Question: I have recently converted my existing database to code using EF Reverse Engineer Code First. After polishing most of the results, I've started writing tests. The error I'm currently having is trying to access a column name called 'Element_ElementCode', however no such column exists.
To be sure of this, I've performed a search on my entire project to avoid the possibility of accidentally declaring it as such.
'''
Find all "Element_ElementCode", Subfolders, Find Results 1, Entire Solution, ""
Matching lines: 0 Matching files: 0 Total files searched: 120
'''
The exact error is as follows:
'''
System.Data.SqlClient.SqlException: Invalid column name 'Element_ElementCode'.
'''
Invalid column name 'Element_ElementCode' is repeated 10-15 times and the stacktrace doesn't provide any clue.
This exception occurs when executing a test which contains an expression to retrieve data and performs some asserts onto it.
'''
var doos = (dbContext.Elementen.Where(d => d.ElementCode == "DOOS9001")).FirstOrDefault();
'''
This is the result from a query in SQL Server itself:

'Element' (inside 'Element.cs') has the following fields:
'''
ElementCode
Doelgroep
Type
Omschrijving
Titel
'''
Elements are mapped like this:
'''
public class ElementenMap : EntityTypeConfiguration<Element> {
public ElementenMap() {
// Primary Key
this.HasKey(t => t.ElementCode);
// Properties
this.Property(t => t.ElementCode)
.IsRequired()
.HasMaxLength(255);
this.Property(t => t.Type)
.HasMaxLength(31);
this.Property(t => t.Doelgroep)
.HasMaxLength(255);
this.Property(t => t.Omschrijving)
.HasMaxLength(255);
this.Property(t => t.Titel)
.HasMaxLength(255);
// Table & Column Mappings
this.ToTable("Elementen");
this.Property(t => t.ElementCode).HasColumnName("ElementCode");
this.Property(t => t.Type).HasColumnName("Type");
this.Property(t => t.Doelgroep).HasColumnName("Doelgroep");
this.Property(t => t.Omschrijving).HasColumnName("Omschrijving");
this.Property(t => t.Titel).HasColumnName("Titel");
// Relationships
this.HasMany(t => t.Kernwoorden)
.WithRequired(t => t.Element)
.Map(m => m.ToTable("Kernwoorden"));
}
}
'''
Furthermore: I am certain the database is accessed because other tests on different tables inside the same database succeed.
I've tried to provide as much relevant info as possible, let me know if I've forgotten a source. Why is it trying to access a column called 'Element_ElementCode'? Is it perhaps a convention I've forgotten to turn off (I've already had to turn off the PluralizingTableNameConvention)?
What direction should I be looking for this?
Edit:
'''
public class Kernwoord {
public string ElementCode { get; set; }
public string KernwoordString { get; set; }
public virtual Element Element { get; set; }
}
'''
'''
public partial class Element {
public Element() {
this.LeertrajectElementen = new List<LeertrajectElement>();
this.Kernwoorden = new List<Kernwoord>();
}
public string ElementCode { get; set; }
public string Type { get; set; }
public string Doelgroep { get; set; }
public string Omschrijving { get; set; }
public string Titel { get; set; }
public virtual Casus Casus { get; set; }
public virtual Document Document { get; set; }
public virtual Doos Doos { get; set; }
public virtual ICollection<LeertrajectElement> LeertrajectElementen { get; set; }
public virtual StellingenSpel StellingenSpel { get; set; }
public virtual ICollection<Kernwoord> Kernwoorden { get; set; }
}
'''
'''
this.HasRequired(t => t.Element)
.WithMany(t => t.LeertrajectElementen)
.HasForeignKey(d => d.ElementCode);
'''
EDIT:
The problem was solved by fixing the existing inheritance issues.
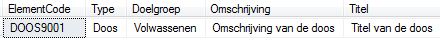
Answer: You don't specify the foreign key column name of your relationship. It should be:
'''
this.HasMany(t => t.Kernwoorden)
.WithRequired(t => t.Element)
.Map(m => m.MapKey("ElementCode")); // FK column name in Kernwoorden table
'''
Or, if you have a foreign key 'ElementCode' in 'Kernwoorden' class:
'''
this.HasMany(t => t.Kernwoorden)
.WithRequired(t => t.Element)
.HasForeignKey(t => t.ElementCode);
'''